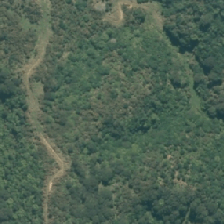
Land cover: grose_broom